【题型】证明题　【知识点】平面几何　【难度】easy
如图，$AB$ 是 $\odot O$ 的直径，射线 $BC$ 交 $\odot O$ 于点 $D$，$E$ 是劣弧 $AD$ 上一点，且 $AE = DE$，过点 $E$ 作 $EF \perp BC$ 于点 $F$，延长 $FE$ 和 $BA$ 的延长线交于点 $G$.

(1) 证明：$GF$ 是 $\odot O$ 的切线；

(2) 若 $AG = 6$，$GE = 6\sqrt{2}$，求 $\odot O$ 的半径.
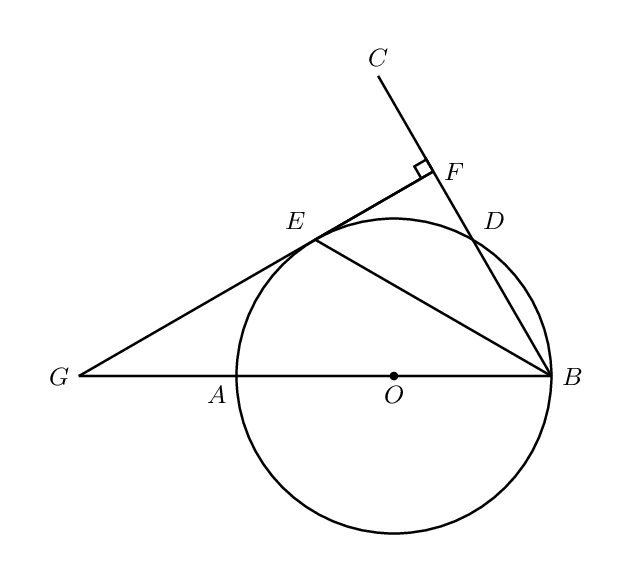
【解答】
【答案】(1) 证明见解析
(2) $3$

【分析】

【详解】(1) 证明：连接 $OE$，

$\because AE = DE$,

$\therefore \overset{\frown}{AE} = \overset{\frown}{DE}$,

$\therefore \angle 1 = \angle 2$.

$\because OB = OE$,

$\therefore \angle 2 = \angle 3$.

$\therefore \angle 1 = \angle 3$.

$\therefore OE \parallel BF$.

$\because EF \perp BC$,

$\therefore OE \perp GF$,

又$\because OE$ 是半径,

$\therefore GF$ 是$\odot O$ 的切线.

(2) 解：设 $OA = OE = r$,

$\because OE \perp GF$,

$\therefore \angle GEO = 90^\circ$.

在 $\text{Rt}\triangle GOE$ 中,

$\because OG^2 = GE^2 + OE^2$, $AG = 6$, $GE = 6\sqrt{2}$,

$\therefore (6 + r)^2 = (6\sqrt{2})^2 + r^2$.

解得 $r = 3$.

$\odot O$ 的半径是 $3$.

【点睛】本题主要考查切线的判定、圆周角定理、勾股定理及平行线的判定与性质，熟练掌握切线的判定是关键：连接半径，证明半径与直线垂直.
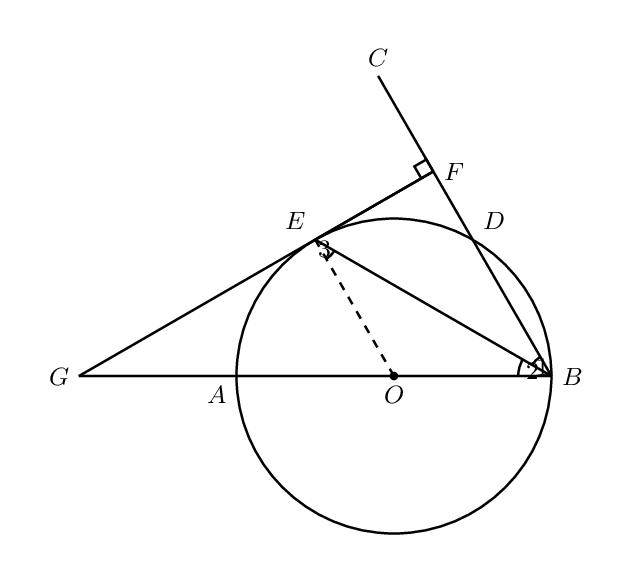